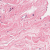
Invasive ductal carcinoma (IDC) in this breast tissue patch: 0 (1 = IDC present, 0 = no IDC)